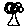
Label: tree